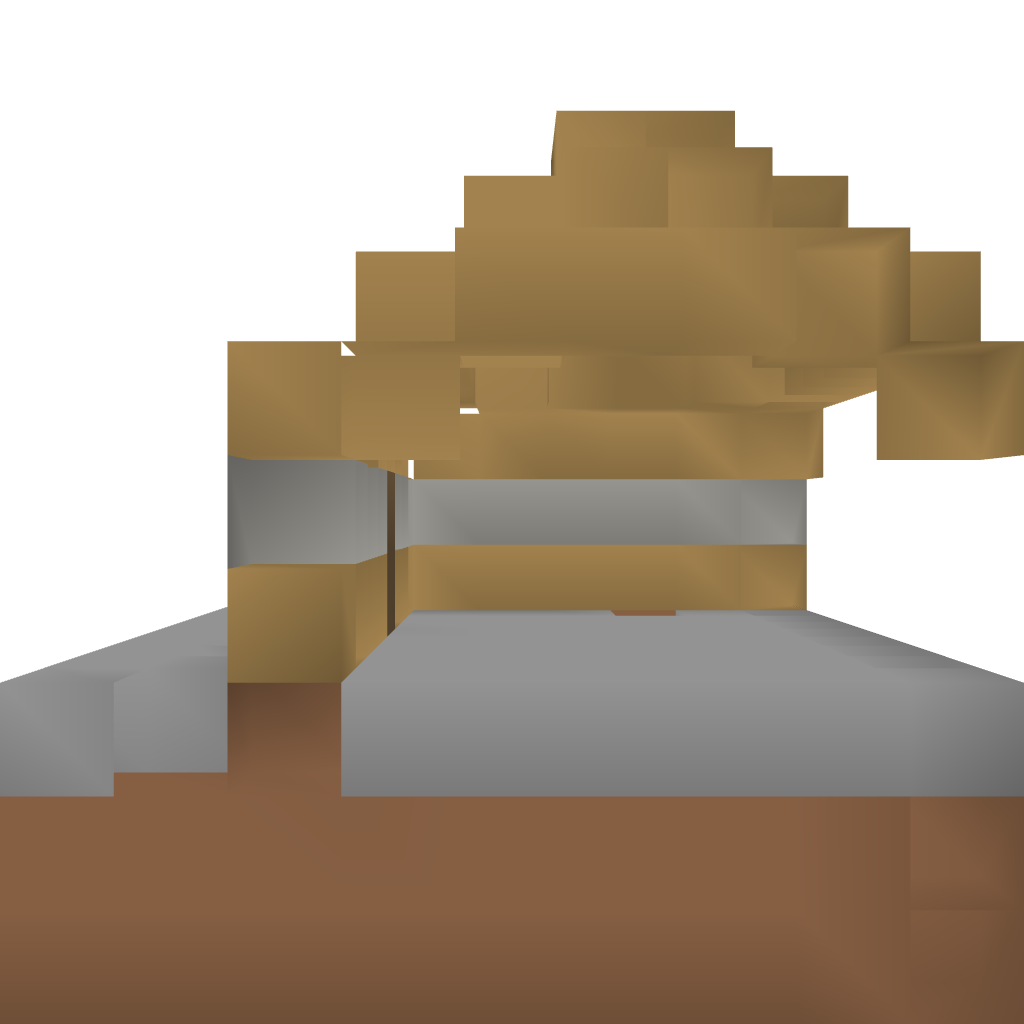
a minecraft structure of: super plain house